Question: Since I upgraded xCode to 4.5 I can not find option to save my iOS app as .ipa file which I want to distribute over Testflight. Any suggestions?
Here is screenshot of archive options:

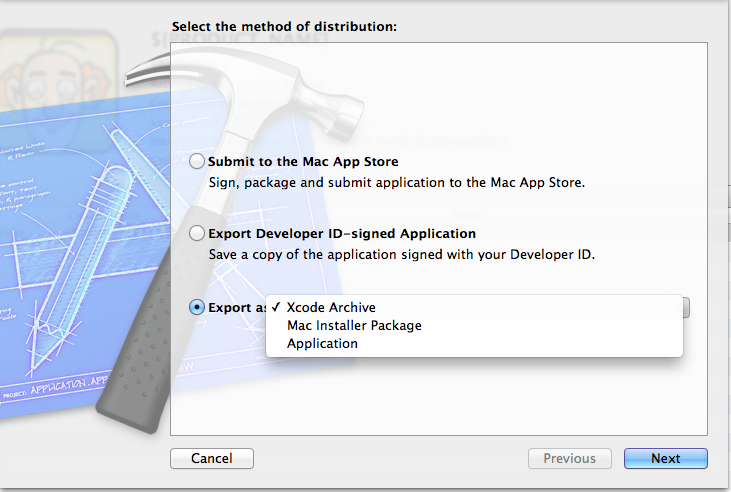
Answer: Archive you build, then, in the Organizer's 'Archives' tab, select the archive you want to export as ipa, click on 'Distribute...' and select 'Save for Enterprise Ad-Hoc Deployment'.
This is what this looks like on my machine: